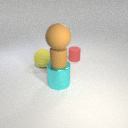
small red rubber cylinder to the right of large cyan metal cylinder